Question: hello everyone I want develop application which have many item in array list and one Edit text for using search item fast in list view I show u image like that:

so how it possible in page
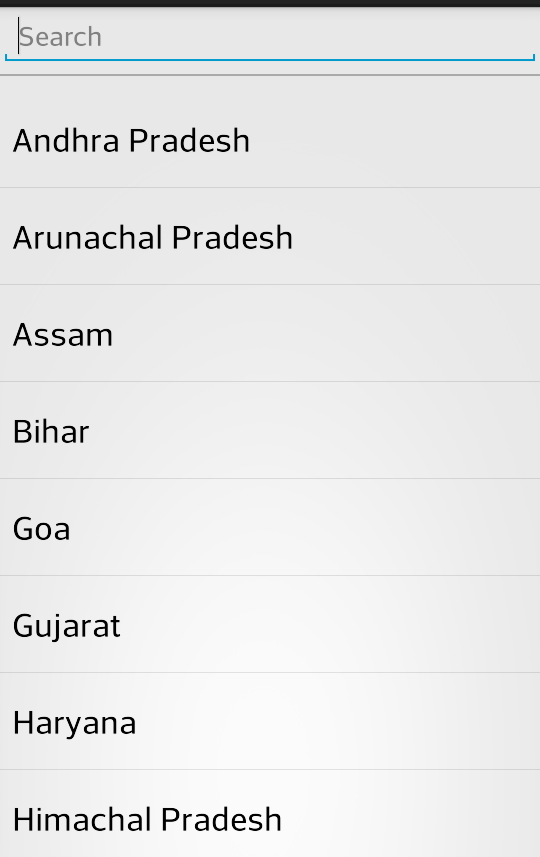
Answer: You need to add addTextChangedListener to your EditText. when user enters a new data in EditText , get the text from it and passing it to array adapter filter.
you can add like this :
'''
inputSearch.addTextChangedListener(new TextWatcher() {
@Override
public void onTextChanged(CharSequence cs, int arg1, int arg2, int arg3) {
// When user changed the Text
MainActivity.this.adapter.getFilter().filter(cs);
}
@Override
public void beforeTextChanged(CharSequence arg0, int arg1, int arg2,
int arg3) {
// TODO Auto-generated method stub
}
@Override
public void afterTextChanged(Editable arg0) {
// TODO Auto-generated method stub
}
'''
});
Full example is <URL>